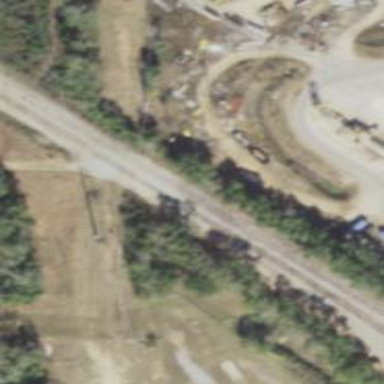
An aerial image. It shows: Railway siding for service.